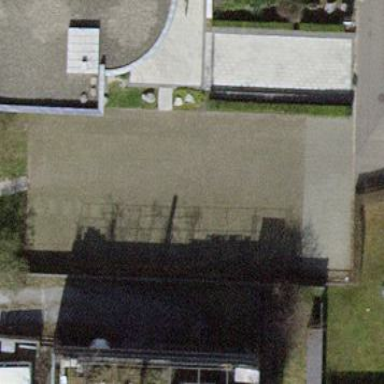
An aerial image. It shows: Parking area with pebblestone surface.